Question: I have created a json webservice in ASP.NET.
'''
URL http://mydomain:21130/JSONdata.aspx?Option=GetListRootMenus
'''
Data return:
'''
{"NumberOfMenu":"2", "Menus":[{"MenuKey":"menu_home", "MenuLevel":"1" },{"MenuKey":"menu_info", "MenuLevel":"1" }]}
'''
After that, i parsed via JSONP
'''
<!doctype html>
<html lang="en">
<head>
<meta charset="utf-8">
<title>jQuery.getJSON demo</title>
<script src="http://code.jquery.com/jquery-1.10.2.js"></script>
</head>
<body>
<p> this is a param </p>
<script>
$(document).ready(function(){
console.log("zc");
$.ajax({
dataType: "jsonp",
type: 'GET',
url: "http://mydomain:21130/JSONdata.aspx?Option=GetListRootMenus&callback=?",
success: function(data) {
console.log("123");
},
error: function(){
console.log("456");
}
});
});
</script>
</body>
</html>
'''
but wrong. i don't know why :(

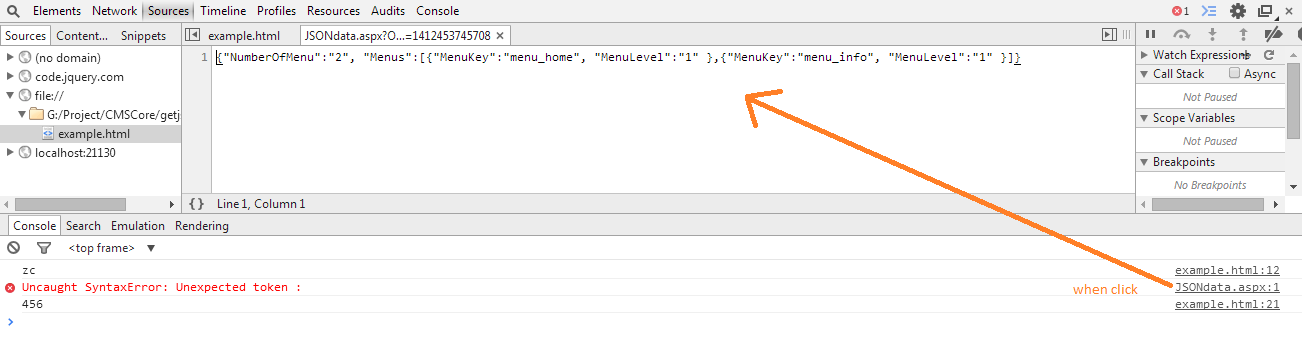
Answer: As I explained in my comment, your service returns JSON, while jQuery expects JSONP. This is an issue because the response will be evaluated as JavaScript, but you are not sending back valid JavaScript.
Since you have control over the server, you have three possible solutions:
### 1. Tell jQuery to expect JSON
If there are no cross-domain issues because the site itself is also served from that domain, simple let jQuery make a real Ajax request, by changing 'dataType' to 'json' and removing 'callback=?' from the URL.
### 2. Enable CORS (and tell jQuery to expect JSON)
If there are cross-domain issues, you can still do what I said in the first solution, but in addition, enable CORS on your server. In short, this allows other sites to make Ajax requests to your server. Have a look at <URL> to learn how to enable it for your server.
### 3. Return JSONP
JSONP is all about including JavaScript dynamically. This works across domains because '<script>' elements don't have the same-origin restriction that Ajax has. However, it is still something that the server has to support because it has to return valid JSON. If your JSON response was
'''
{"foo": 42}
'''
then the JSONP response would be
'''
func({"foo": 42});
'''
The name of the function ('func') in this example, is taken from some GET parameter that you could choose arbitrarily, but most common is 'callback'. jQuery will actually choose a random function name so it will send something like
'''
callback=jQuery123135343456456
'''
your service has to take that value and use it as function name for JSONP, i.e.
'''
jQuery123135343456456({"foo": 42});
'''
See also
- <URL>